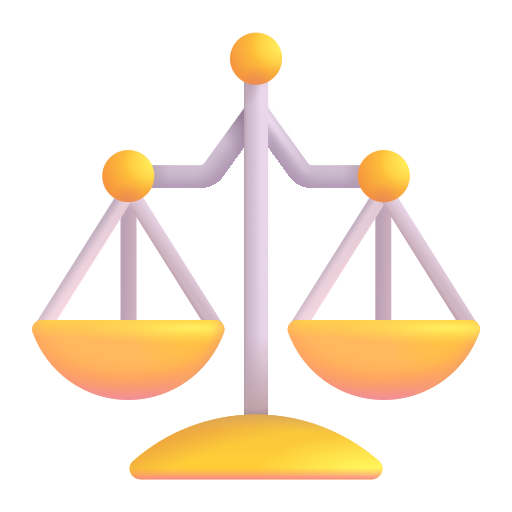
balance scale color